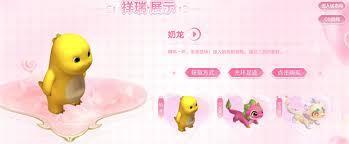
Label: nailong